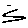
Label: zigzag